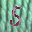
Label: 5